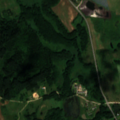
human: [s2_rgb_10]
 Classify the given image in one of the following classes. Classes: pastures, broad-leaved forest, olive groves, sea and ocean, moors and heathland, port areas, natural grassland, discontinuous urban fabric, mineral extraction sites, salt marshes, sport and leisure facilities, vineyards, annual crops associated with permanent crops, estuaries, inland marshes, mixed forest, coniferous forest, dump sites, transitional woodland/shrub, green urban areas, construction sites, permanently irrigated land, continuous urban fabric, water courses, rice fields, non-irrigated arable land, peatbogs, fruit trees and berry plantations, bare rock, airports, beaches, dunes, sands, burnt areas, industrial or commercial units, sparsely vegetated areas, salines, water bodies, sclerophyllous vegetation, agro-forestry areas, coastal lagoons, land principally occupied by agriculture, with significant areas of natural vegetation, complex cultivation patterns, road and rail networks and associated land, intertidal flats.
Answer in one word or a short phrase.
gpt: discontinuous urban fabric, non-irrigated arable land, complex cultivation patterns, land principally occupied by agriculture, with significant areas of natural vegetation, broad-leaved forest, coniferous forest, transitional woodland/shrub